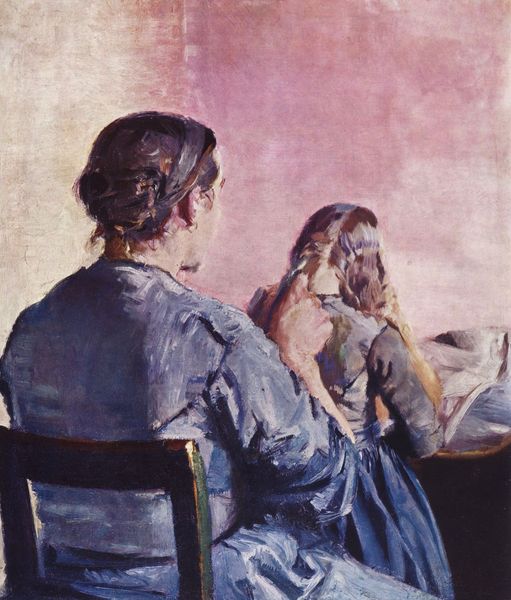
Titel: Das Haar wird geflochten
Künstler: Christian Krohg
Standort: Oslo
Institution: Nasjonalgalleriet
Schlagwörter: blau, gemälde, hand, kopf, mann, schatten, weiß, gelb, mädchen, sitzen, braun, finger, frau, frisur, haar, hell, hintergrund, holz, kleid, kleider, köpfe, licht, ohr, ohrring, orange, raum, rücken, schwarz, stuhl, stützen, tisch, zimmer, gürtel, rose, rot, tuch, hochformat, malerei, rock, alt, jung, wand, arm, arme, band, falten, knoten, lang, stehen, ärmel, bildnis, hals, hände, innenraum, möbel, portrait, porträt, öl, haare, lange haare, sitzend, stehend, stoff, familie, gewänder, kind, mutter, paar, tochter, kinn, rosa, scheitel, genre, taille, dutt, rückenansicht, ecke, lehne, zwei, zöpfe, modern, lila, violett, haarband, hocker, nacken, ölgemälde, lehnen, kissen, dick, zopf, lesen, stuhllehne, wände, flechten, buch, parallel, rückenfigur, kittel, leinwand, strähne, rückenfiguren, rückansicht, toilette, beugen, putz, halbprofil, tonig, binden, flechte, frisieren, proportionen, szehen, gleich, tante, anonym, haat, stuhk, szehend, kämen, gemälge, lausen, analog, haare flechten, haare lechten, mittlelscheitel, zopfen